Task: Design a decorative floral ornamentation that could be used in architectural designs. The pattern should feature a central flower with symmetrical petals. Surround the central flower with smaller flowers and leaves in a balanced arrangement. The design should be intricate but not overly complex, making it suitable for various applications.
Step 163:
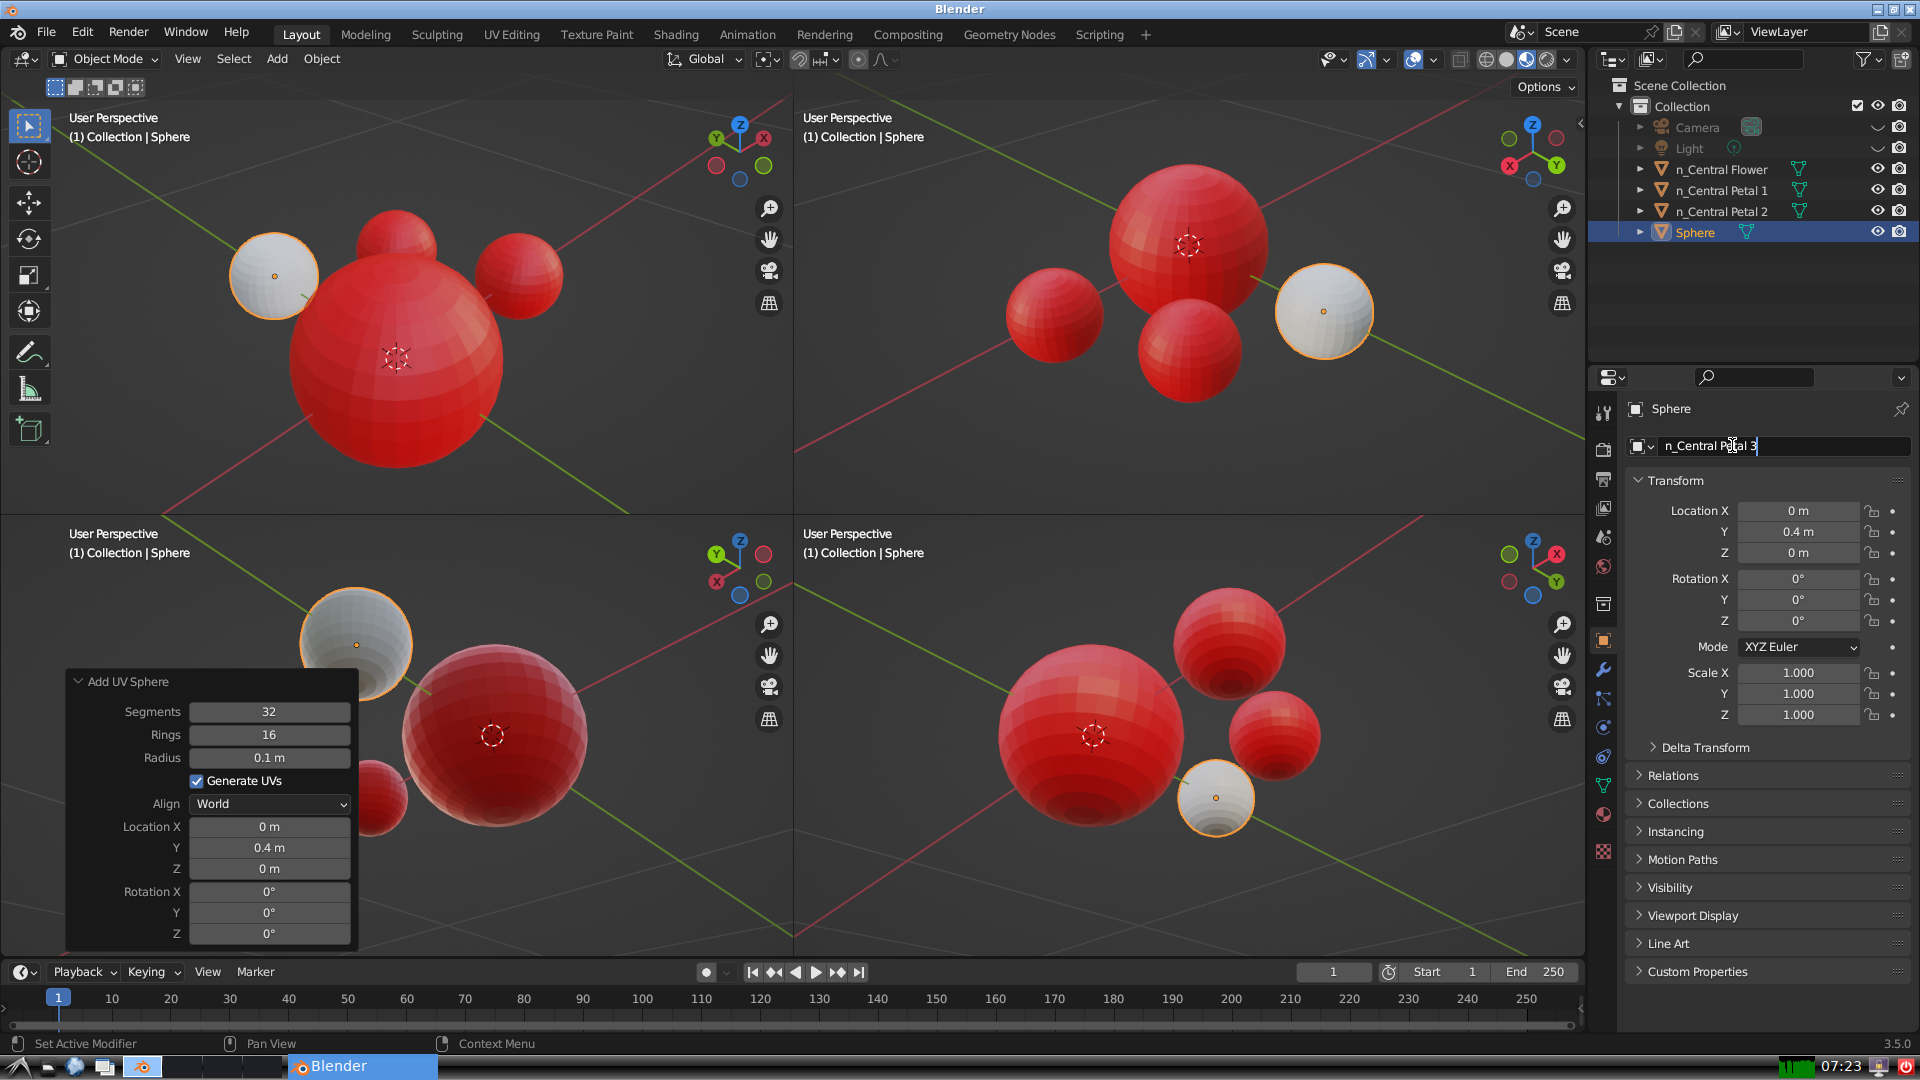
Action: {"key_press": ['Return']}